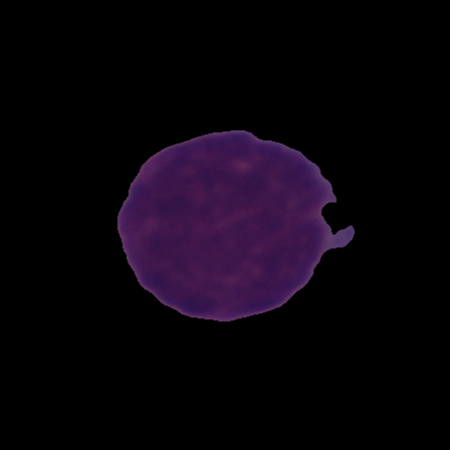
Label: cancer